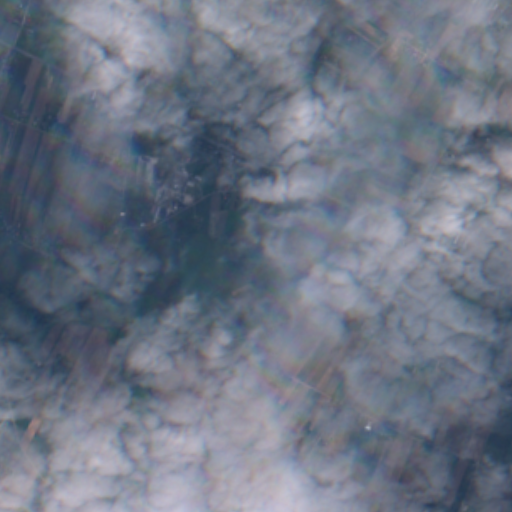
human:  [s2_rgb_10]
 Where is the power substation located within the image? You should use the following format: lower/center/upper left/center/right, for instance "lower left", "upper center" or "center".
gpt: The power substation is located in the upper center of the image.
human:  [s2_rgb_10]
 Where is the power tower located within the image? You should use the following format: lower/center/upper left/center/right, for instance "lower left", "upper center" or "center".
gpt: The power tower is located in the lower left of the image.
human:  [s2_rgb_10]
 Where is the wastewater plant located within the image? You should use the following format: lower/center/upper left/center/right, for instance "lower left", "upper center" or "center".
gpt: The wastewater plant is located in the center of the image.
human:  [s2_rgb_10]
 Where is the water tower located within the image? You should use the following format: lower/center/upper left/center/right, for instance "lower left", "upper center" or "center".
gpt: The water tower is located in the upper left of the image.
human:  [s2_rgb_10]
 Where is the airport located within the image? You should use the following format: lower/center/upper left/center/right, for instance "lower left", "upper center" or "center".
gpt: There is no airport in the image.